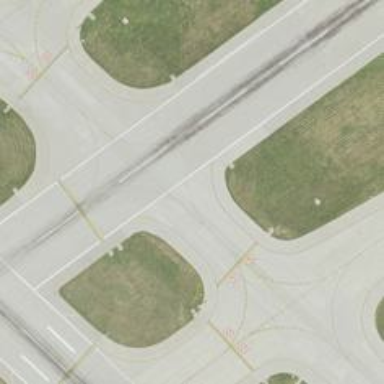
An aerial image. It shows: View of taxiway at the airport.